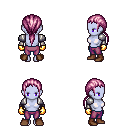
a pixel art fantasy rpg character, female body template, dark elf, purple skin, steel arm armor, magenta pants, pink ponytail hairstyle, gold gloves, brown shoes, four views (front, back, left, right), 2x2 character sprite sheet, small pixel art, hard edges, no anti-aliasing